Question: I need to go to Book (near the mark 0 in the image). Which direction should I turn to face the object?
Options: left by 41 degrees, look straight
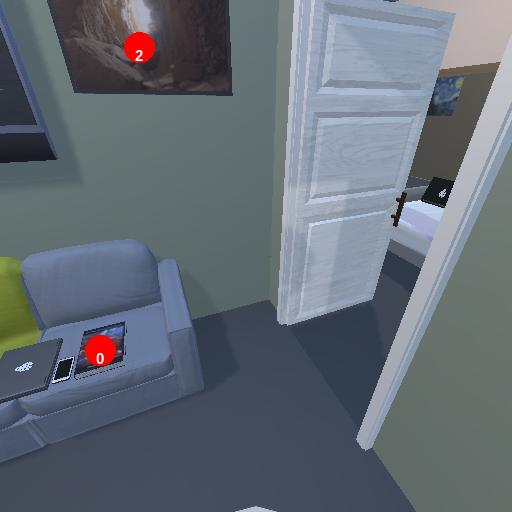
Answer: left by 41 degrees